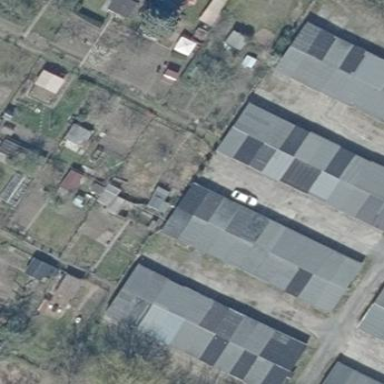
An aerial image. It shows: Group of garages.